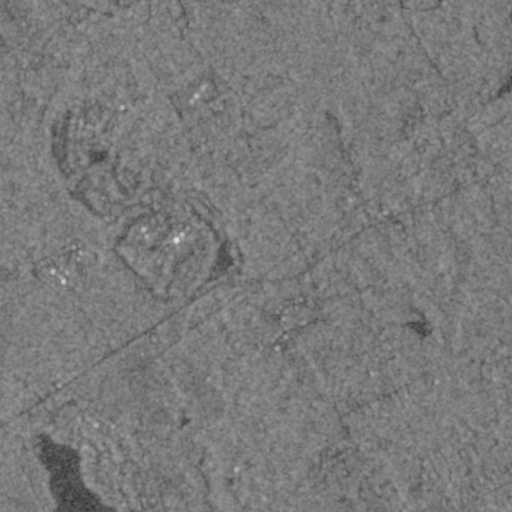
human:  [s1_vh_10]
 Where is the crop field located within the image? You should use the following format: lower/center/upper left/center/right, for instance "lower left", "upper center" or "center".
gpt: The crop field is located in the lower left of the image.
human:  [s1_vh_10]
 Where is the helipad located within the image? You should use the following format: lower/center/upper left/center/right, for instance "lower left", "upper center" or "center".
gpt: The helipad is located in the lower right of the image.
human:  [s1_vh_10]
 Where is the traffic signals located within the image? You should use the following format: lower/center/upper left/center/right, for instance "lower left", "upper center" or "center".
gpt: The traffic signals is located in the center of the image.
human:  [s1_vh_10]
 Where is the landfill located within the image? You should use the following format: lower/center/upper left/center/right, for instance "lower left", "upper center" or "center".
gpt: There is no landfill in the image.

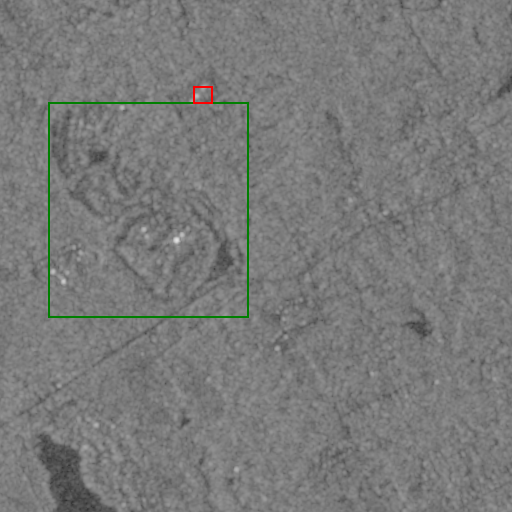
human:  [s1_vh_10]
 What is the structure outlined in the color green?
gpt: The structure outlined in green is a park.
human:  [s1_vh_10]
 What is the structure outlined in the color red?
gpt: The structure outlined in red is a building.
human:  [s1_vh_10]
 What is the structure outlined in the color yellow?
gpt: There is no yellow outline.